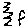
Label: zigzag